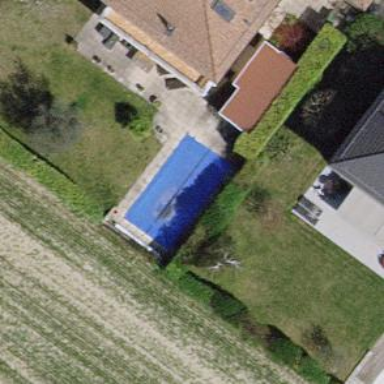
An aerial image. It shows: Swimming pool located in leisure land.